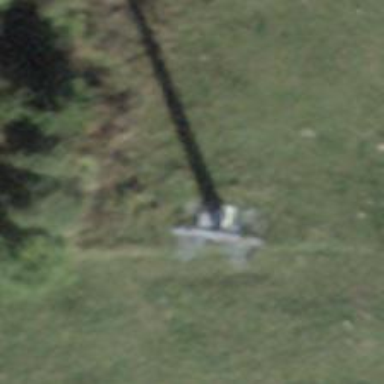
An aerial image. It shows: Pylon used for aerialway.